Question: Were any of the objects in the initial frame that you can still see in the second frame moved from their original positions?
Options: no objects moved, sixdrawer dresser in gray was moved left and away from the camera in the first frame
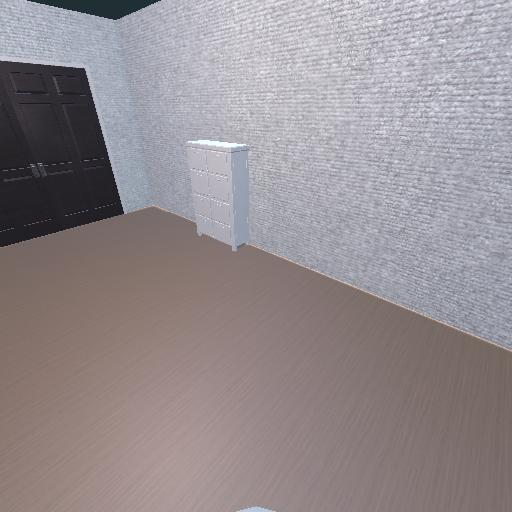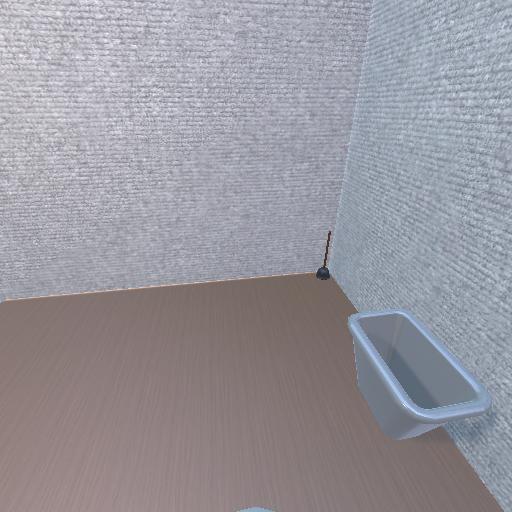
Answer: no objects moved